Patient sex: F
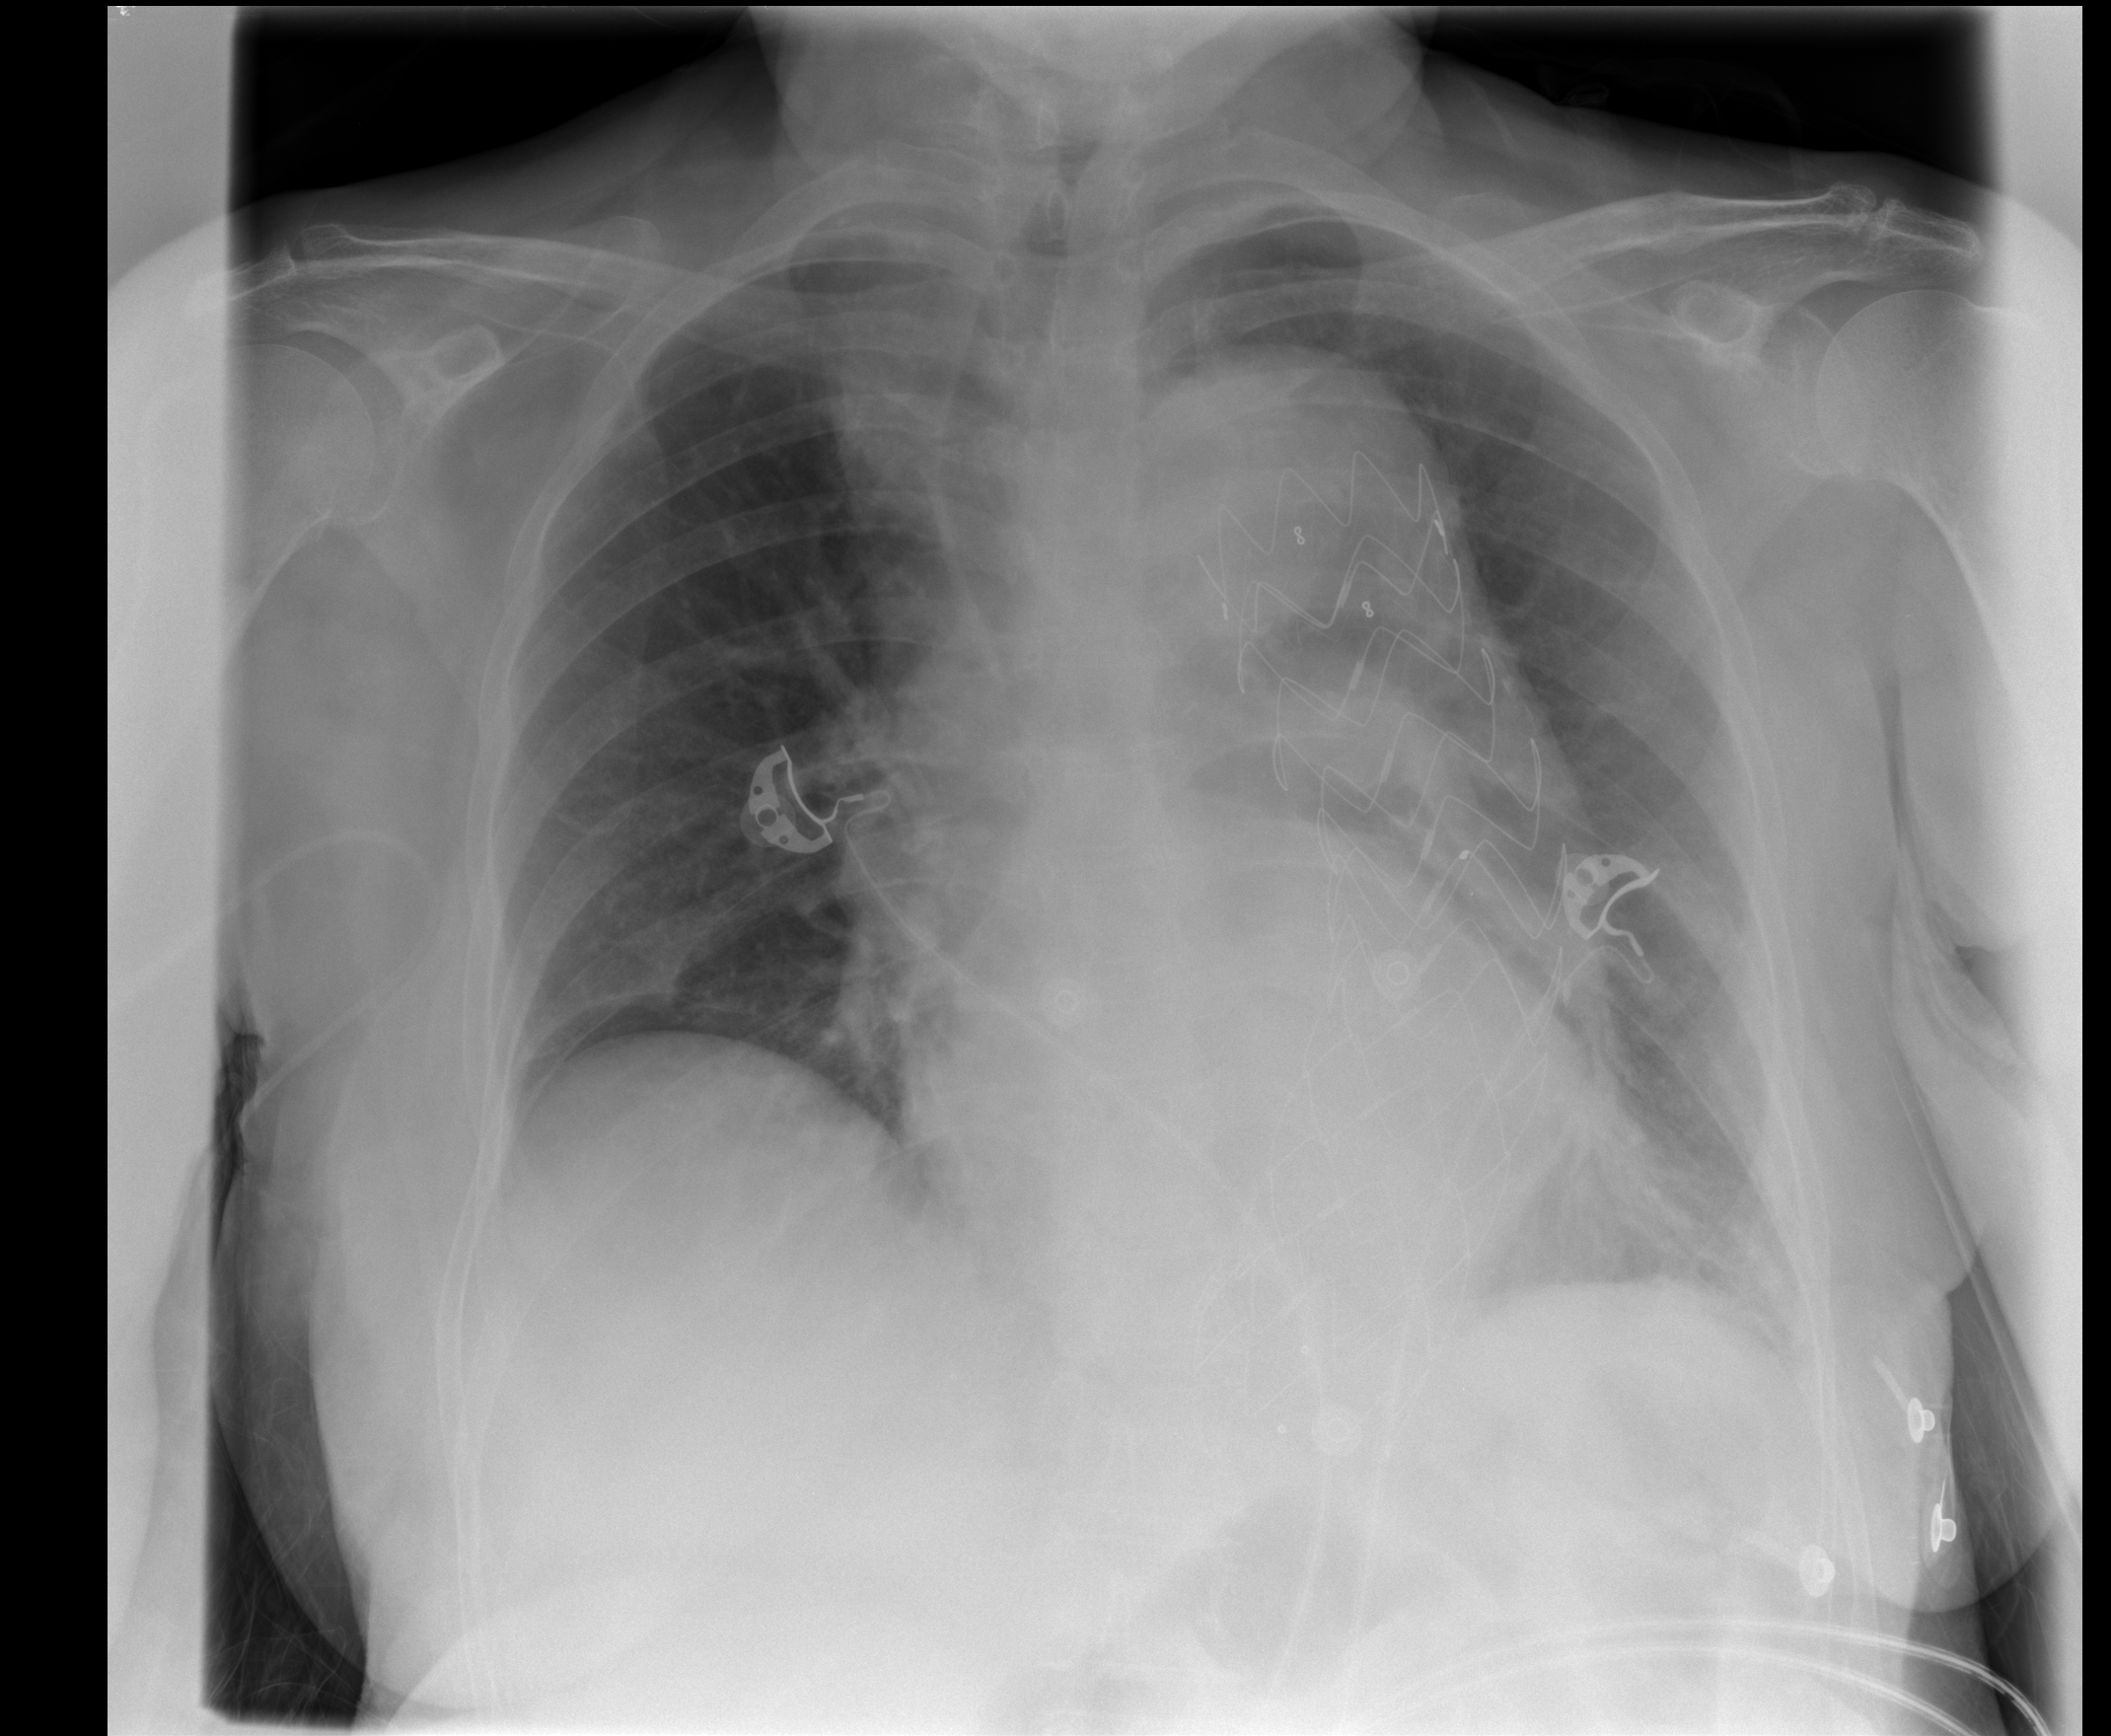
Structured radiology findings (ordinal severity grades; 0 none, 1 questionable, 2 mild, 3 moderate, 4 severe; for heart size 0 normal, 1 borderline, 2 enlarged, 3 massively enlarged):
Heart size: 1
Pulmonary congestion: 2
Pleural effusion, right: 0
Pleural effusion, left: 0
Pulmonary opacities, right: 0
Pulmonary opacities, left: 1
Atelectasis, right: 0
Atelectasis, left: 2